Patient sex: F
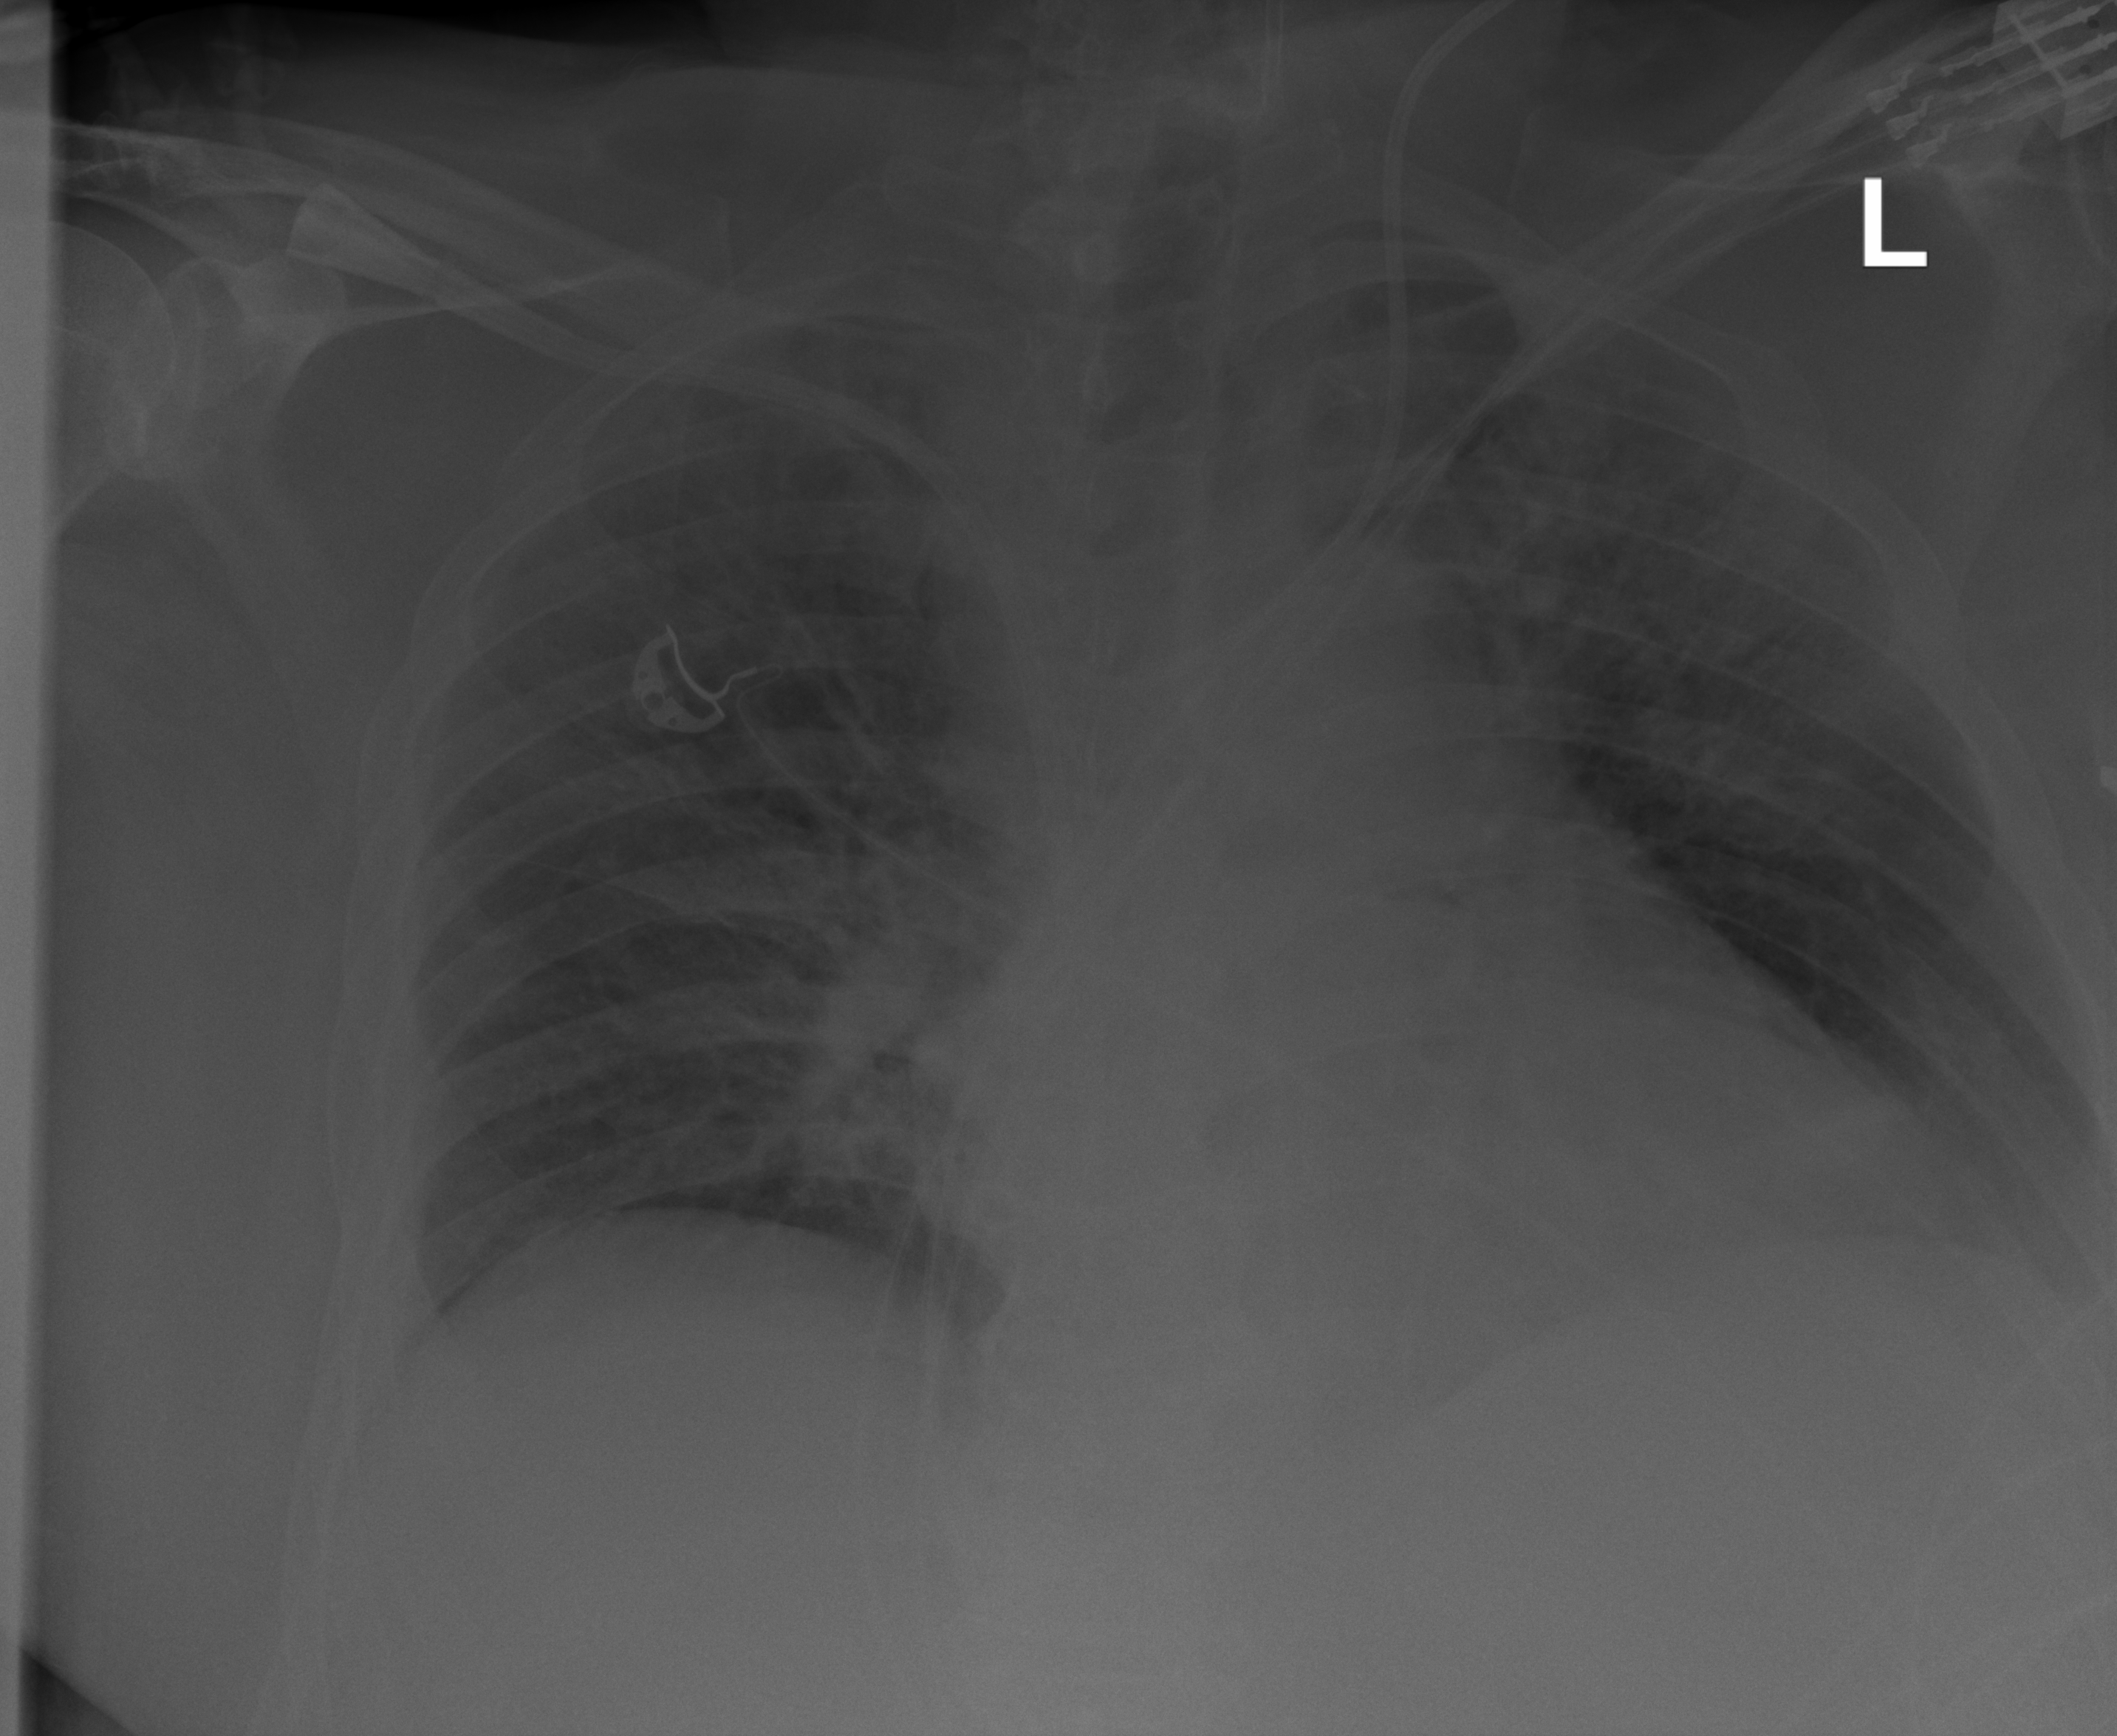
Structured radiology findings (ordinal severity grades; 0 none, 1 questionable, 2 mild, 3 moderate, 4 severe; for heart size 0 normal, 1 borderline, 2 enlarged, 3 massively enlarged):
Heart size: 2
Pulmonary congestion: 3
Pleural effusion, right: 2
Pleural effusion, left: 2
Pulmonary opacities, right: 2
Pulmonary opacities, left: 2
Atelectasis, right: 2
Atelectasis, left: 2